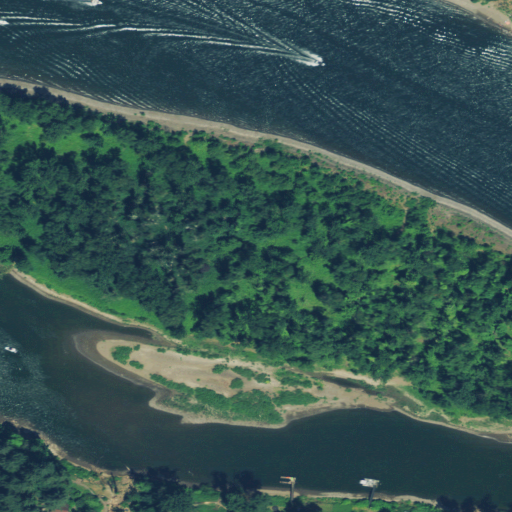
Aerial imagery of island in Oregon named Goat Island containing open water, woody wetlands, herbaceous wetlands, evergreen forest, open development, grassland, medium intensity development, and low intensity development